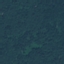
Label: Forest